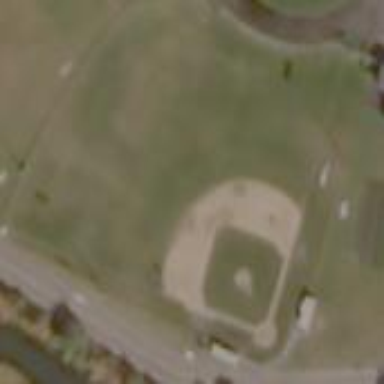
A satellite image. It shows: Baseball pitch for leisure and sports activities.